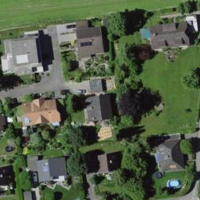
EUNIS habitat code: 54
Species observed at this site:
Prunella vulgaris